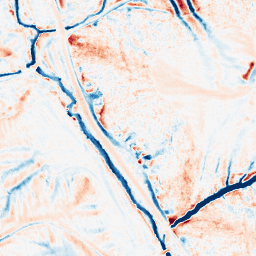
Category: edge_preserving
Decomposition family: median
Decomposition parameters: size: 15
Upsampling method: sinc_blackman
Upsampling parameters: scale: 4
kernel_size: 8
Upsampling scale: 4